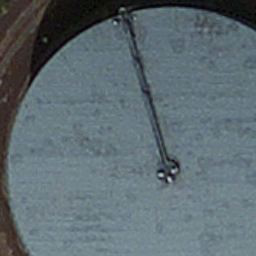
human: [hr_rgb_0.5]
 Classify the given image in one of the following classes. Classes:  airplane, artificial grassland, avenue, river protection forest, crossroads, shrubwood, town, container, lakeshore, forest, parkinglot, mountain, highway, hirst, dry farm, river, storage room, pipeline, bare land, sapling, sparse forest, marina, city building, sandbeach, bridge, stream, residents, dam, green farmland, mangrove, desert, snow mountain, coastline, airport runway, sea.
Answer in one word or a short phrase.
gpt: storage room